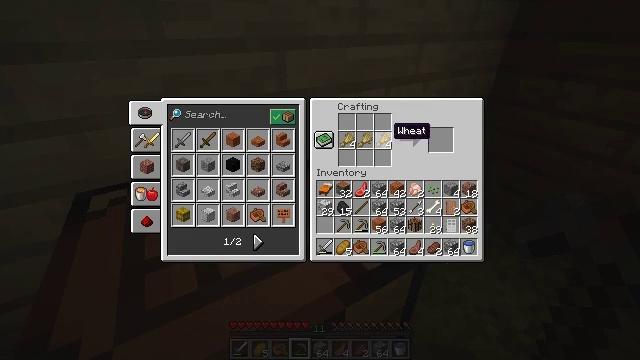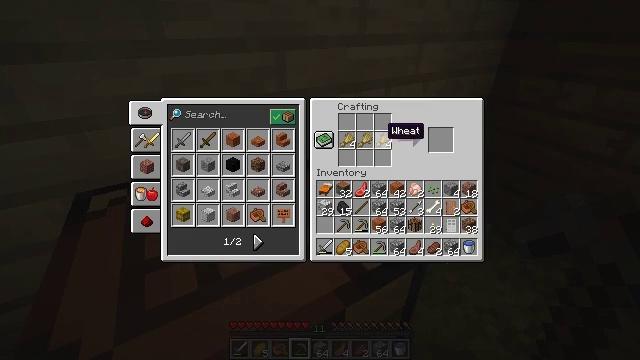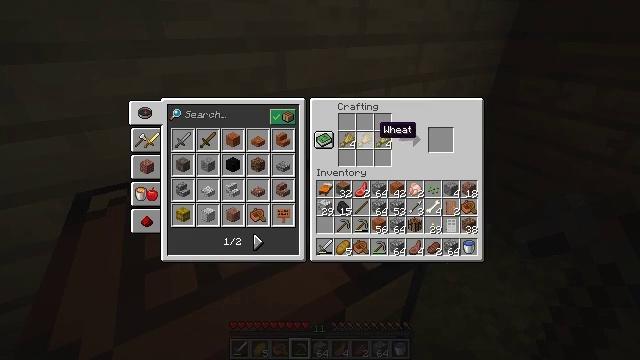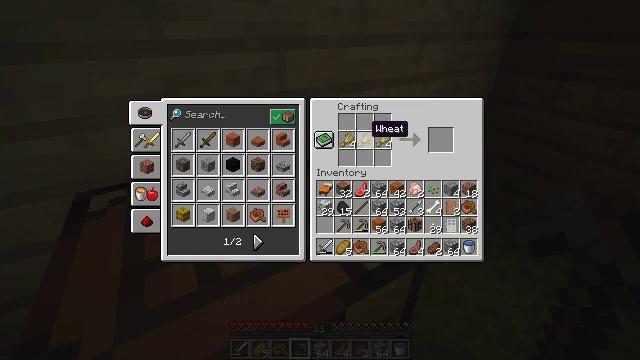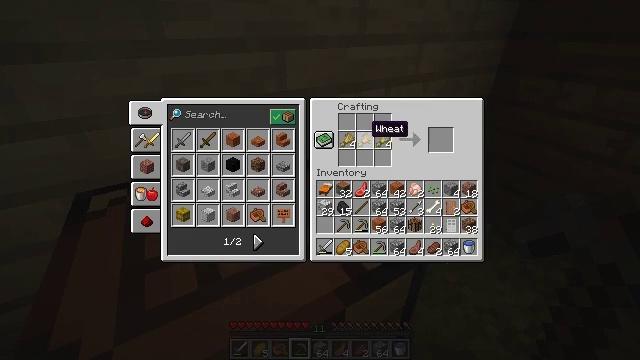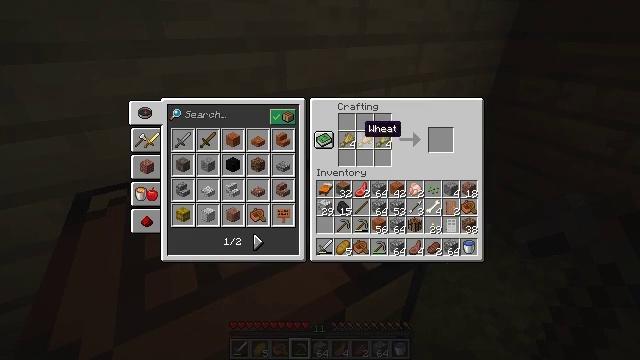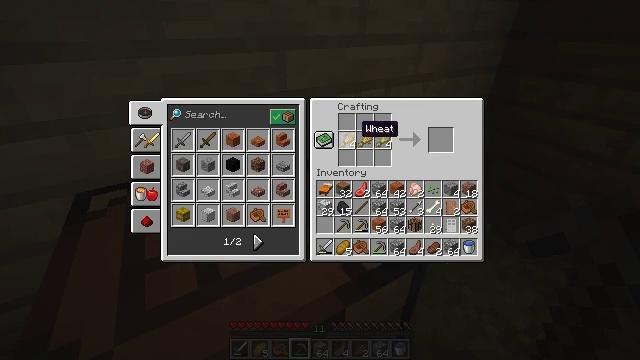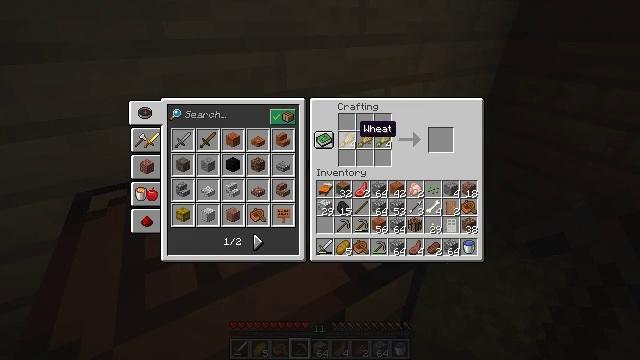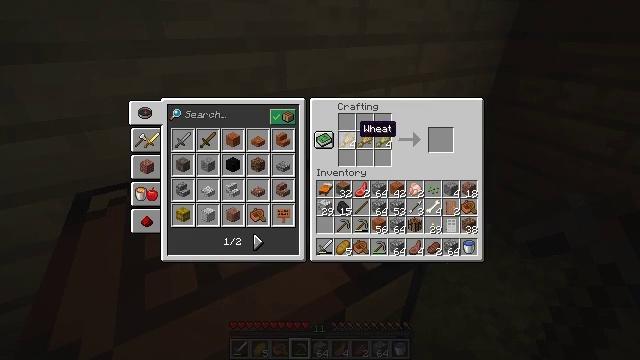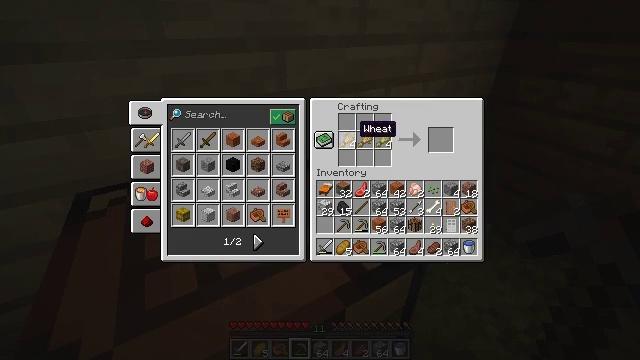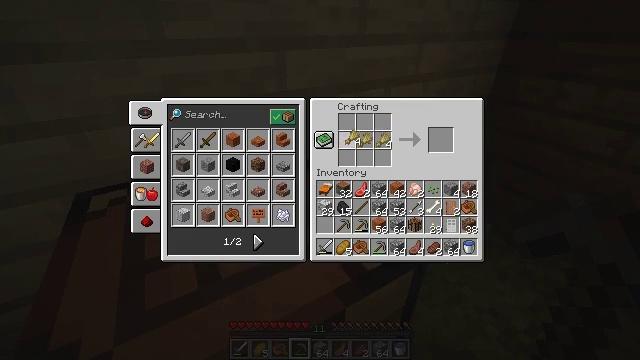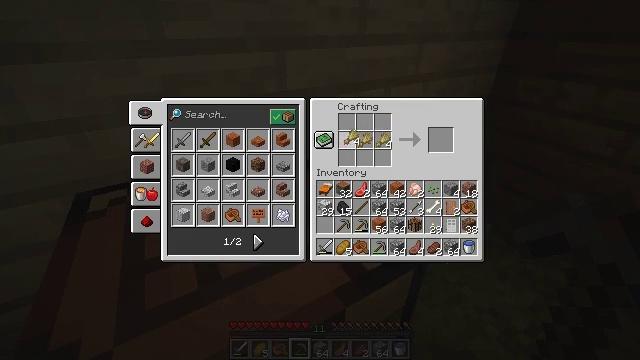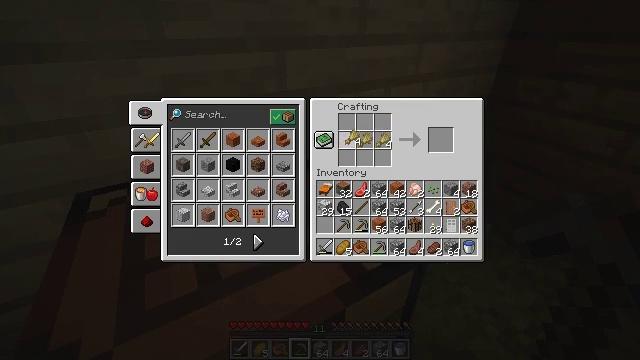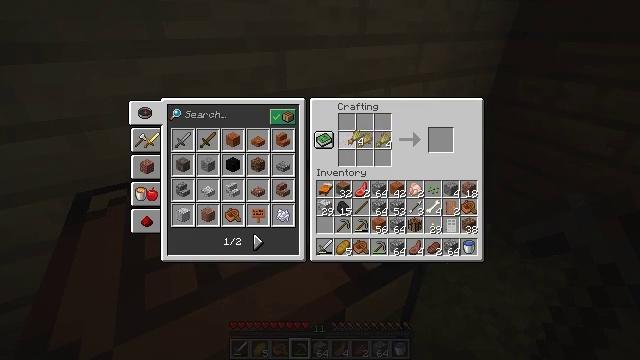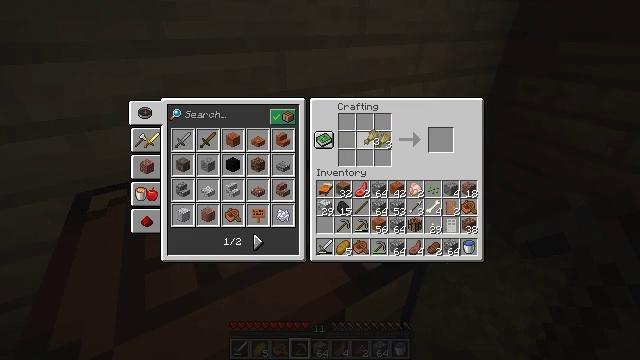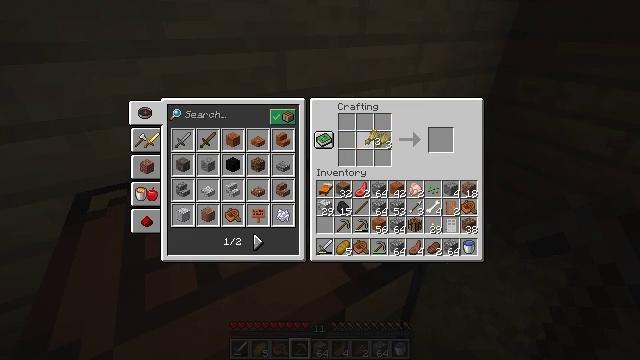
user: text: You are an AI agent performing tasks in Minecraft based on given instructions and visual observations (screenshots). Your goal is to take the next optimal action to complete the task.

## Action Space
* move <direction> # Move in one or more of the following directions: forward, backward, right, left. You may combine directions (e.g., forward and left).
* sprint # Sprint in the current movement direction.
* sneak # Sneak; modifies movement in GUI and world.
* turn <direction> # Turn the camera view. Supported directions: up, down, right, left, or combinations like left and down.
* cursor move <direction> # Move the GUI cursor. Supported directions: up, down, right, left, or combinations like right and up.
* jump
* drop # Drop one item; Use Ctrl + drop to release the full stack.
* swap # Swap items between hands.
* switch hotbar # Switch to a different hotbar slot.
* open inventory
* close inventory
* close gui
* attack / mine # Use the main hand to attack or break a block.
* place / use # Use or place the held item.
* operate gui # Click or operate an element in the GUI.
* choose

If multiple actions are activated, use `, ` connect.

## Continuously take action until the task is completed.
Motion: motion action
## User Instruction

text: Drop a bread.
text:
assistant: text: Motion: no_op
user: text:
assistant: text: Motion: cursor move left
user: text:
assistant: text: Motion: cursor move left
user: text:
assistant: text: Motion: no_op
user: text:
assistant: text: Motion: no_op
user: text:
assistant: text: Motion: no_op
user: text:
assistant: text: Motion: no_op
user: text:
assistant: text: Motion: no_op
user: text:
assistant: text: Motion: no_op
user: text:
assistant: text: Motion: operate gui
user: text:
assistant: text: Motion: operate gui
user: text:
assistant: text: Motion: operate gui
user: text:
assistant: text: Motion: no_op
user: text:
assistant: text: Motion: cursor move right
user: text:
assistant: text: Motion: no_op
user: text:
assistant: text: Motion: no_op
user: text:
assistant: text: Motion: operate gui
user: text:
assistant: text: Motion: operate gui
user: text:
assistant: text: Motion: operate gui
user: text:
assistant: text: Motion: operate gui
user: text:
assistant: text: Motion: cursor move right
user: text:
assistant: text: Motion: cursor move right
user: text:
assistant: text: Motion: no_op
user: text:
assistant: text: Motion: no_op
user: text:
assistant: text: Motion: no_op
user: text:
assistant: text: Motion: no_op
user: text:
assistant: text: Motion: no_op
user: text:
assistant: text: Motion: cursor move left
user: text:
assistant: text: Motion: no_op
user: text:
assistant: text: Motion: no_op